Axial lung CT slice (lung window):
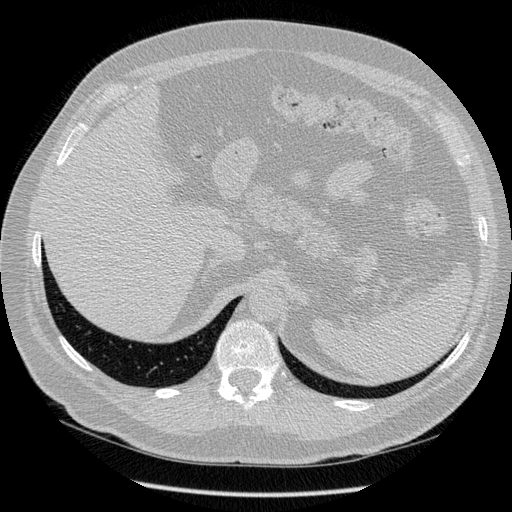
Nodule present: no